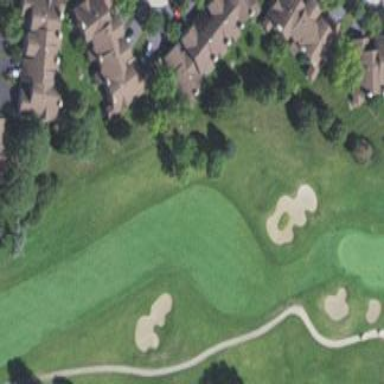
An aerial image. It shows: Golf fairway surrounded by grass.